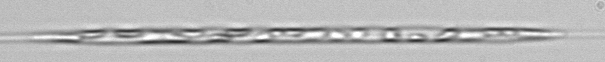
Label: Rhizosolenia